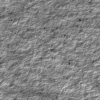
Label: not_dusty